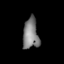
Tissue: skin
Cell type: Epithelial cells
Senescence score: 0.2712
Nuclear area (px): 476
Mean DAPI intensity: 126.372